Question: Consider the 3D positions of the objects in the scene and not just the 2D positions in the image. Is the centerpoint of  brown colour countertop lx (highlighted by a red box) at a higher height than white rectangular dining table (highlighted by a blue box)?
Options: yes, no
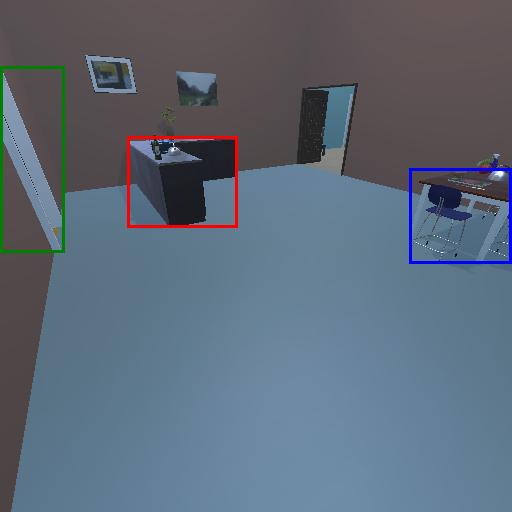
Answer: yes